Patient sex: M
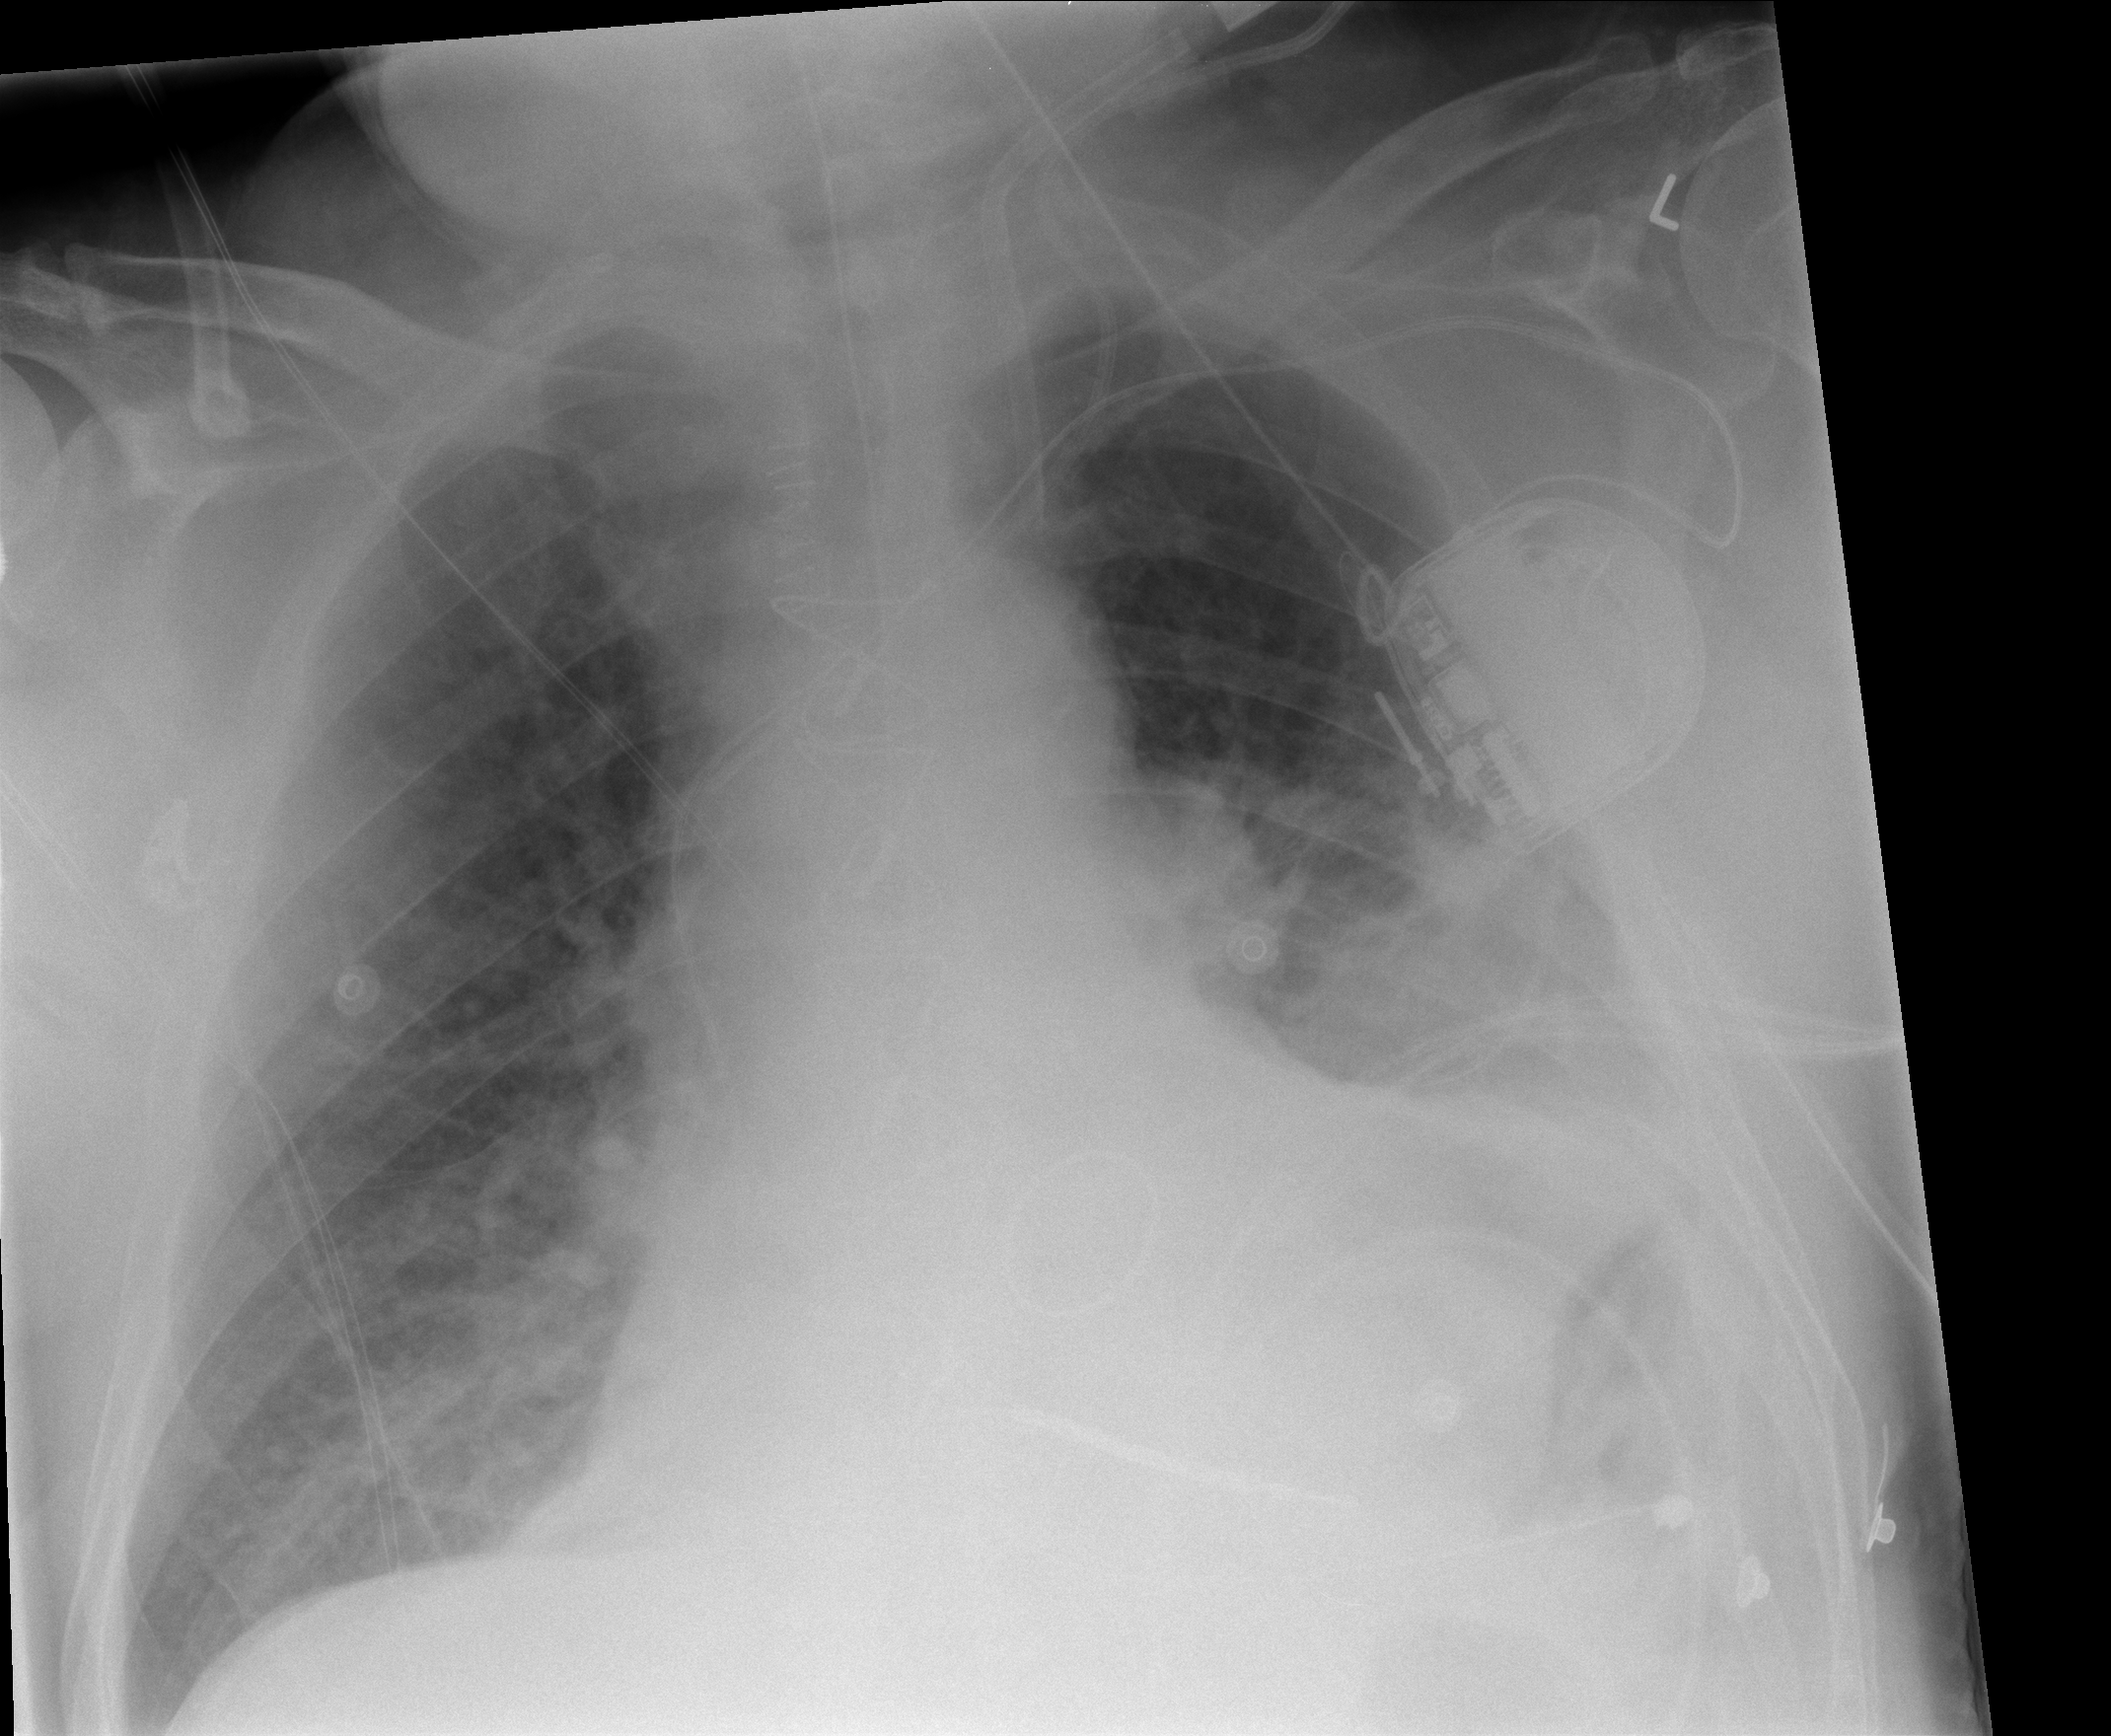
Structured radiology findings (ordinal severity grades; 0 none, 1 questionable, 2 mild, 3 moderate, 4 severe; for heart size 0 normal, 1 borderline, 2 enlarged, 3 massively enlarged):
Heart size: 1
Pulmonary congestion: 0
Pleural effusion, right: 0
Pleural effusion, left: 2
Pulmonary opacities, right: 0
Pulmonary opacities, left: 0
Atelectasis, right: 0
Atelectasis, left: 2